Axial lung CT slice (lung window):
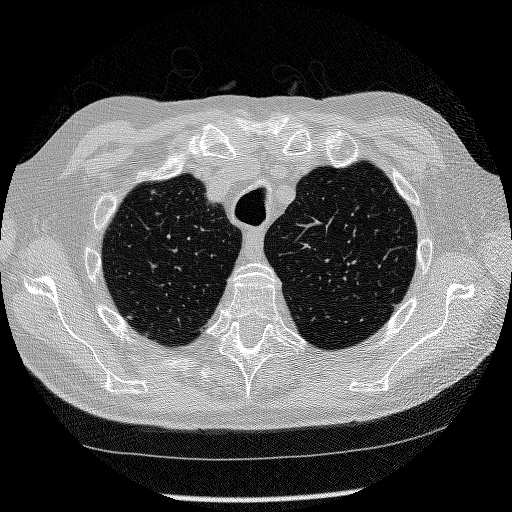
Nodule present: no